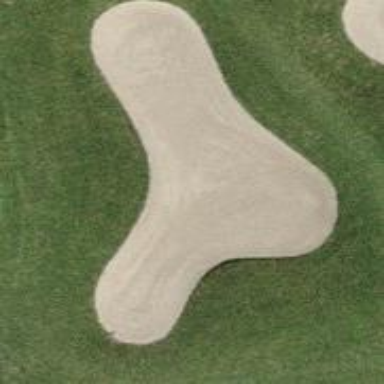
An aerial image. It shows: Golf bunker filled with sandy terrain.